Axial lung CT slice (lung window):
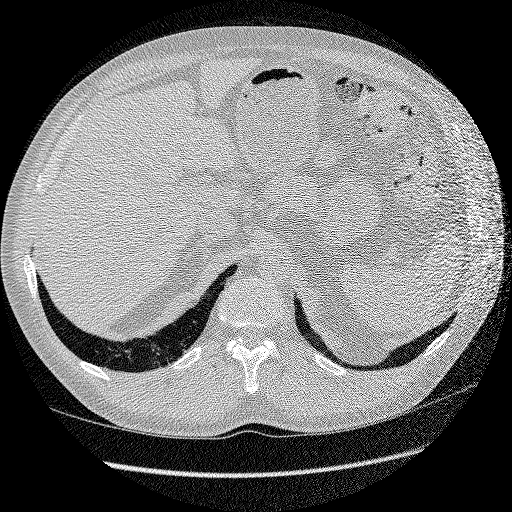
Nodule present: no